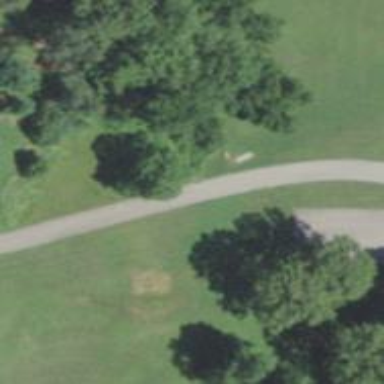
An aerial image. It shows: Disc golf tee.